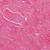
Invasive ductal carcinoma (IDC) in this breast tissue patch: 0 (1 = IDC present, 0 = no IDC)